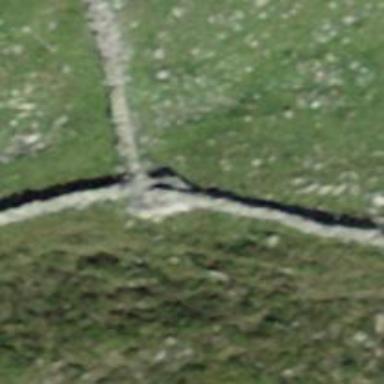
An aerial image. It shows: Wall made of dry stone.